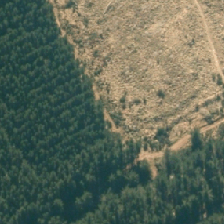
Land cover: harvested_forest